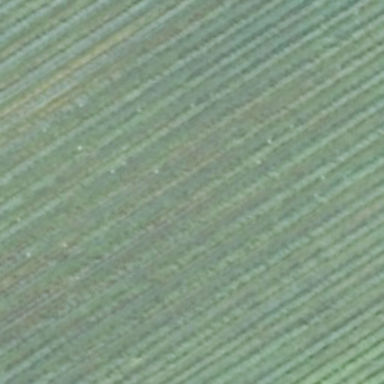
There is a piece of formland .